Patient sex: M
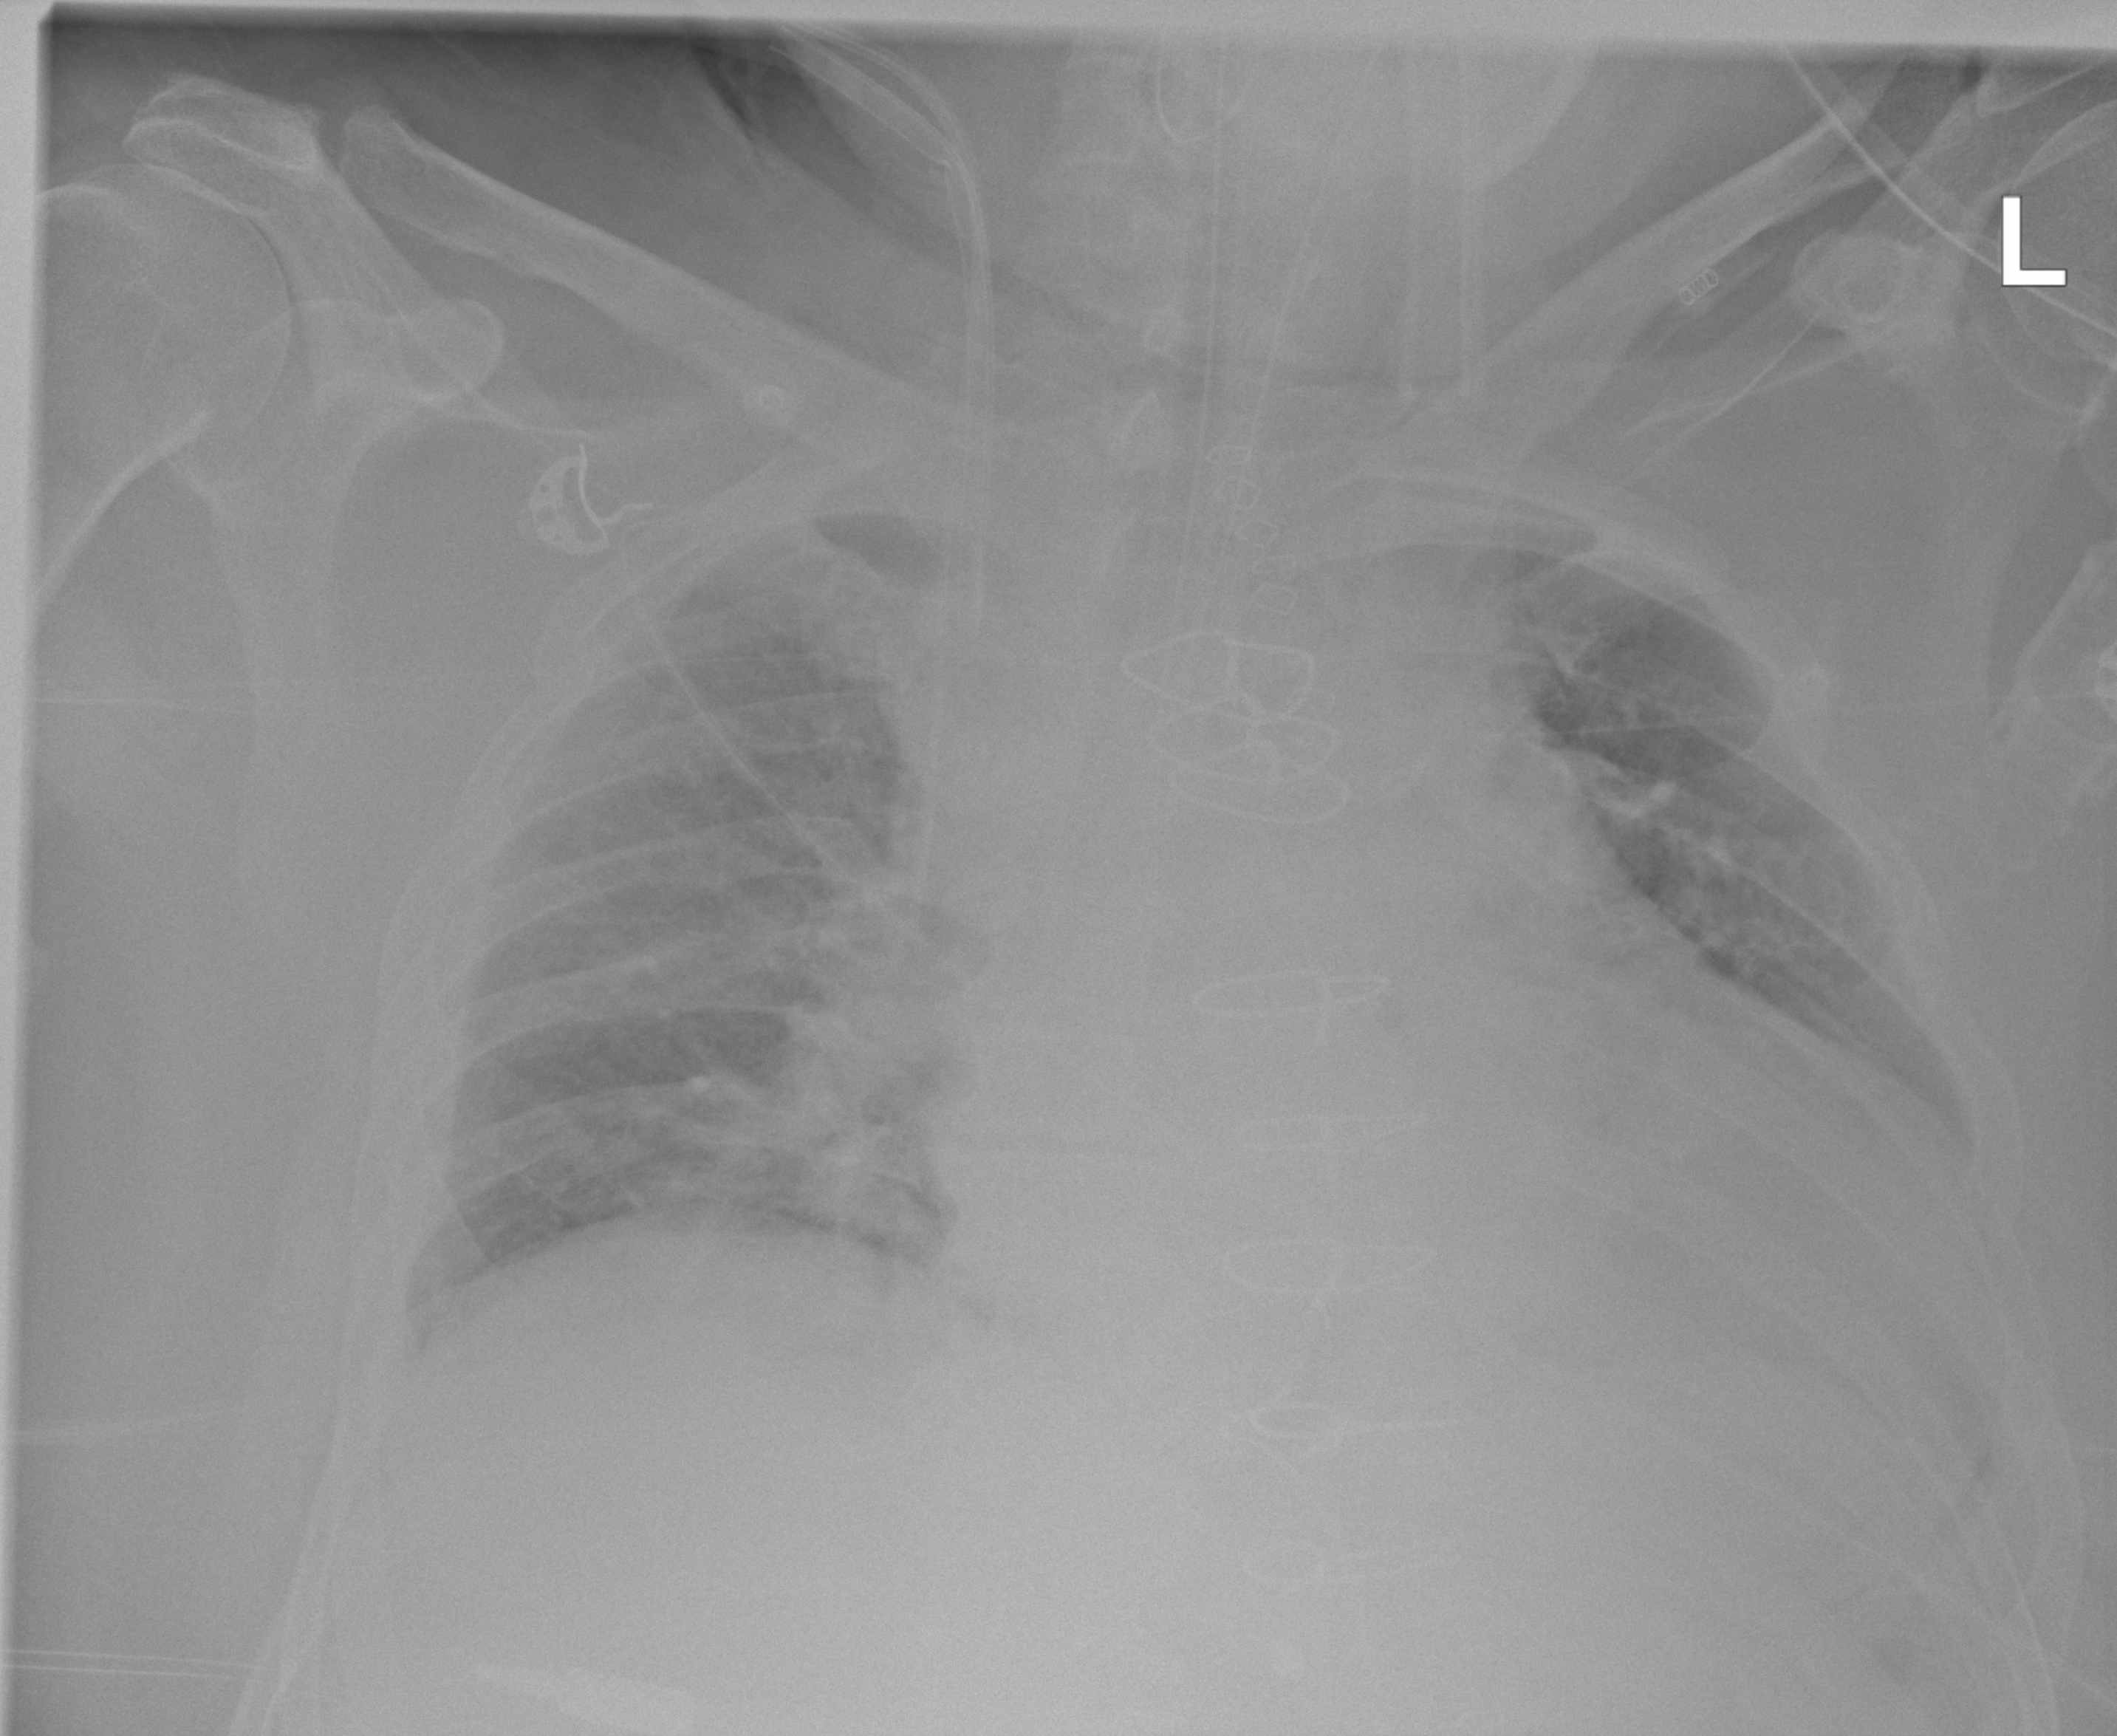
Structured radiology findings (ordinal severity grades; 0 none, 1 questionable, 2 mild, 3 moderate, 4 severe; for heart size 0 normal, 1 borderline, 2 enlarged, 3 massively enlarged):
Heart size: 2
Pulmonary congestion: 0
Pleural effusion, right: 0
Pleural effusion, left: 2
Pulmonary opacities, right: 0
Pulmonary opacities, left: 0
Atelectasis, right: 0
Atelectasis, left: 2